Aerial crown-view tile of a tropical tree (Barro Colorado Island, Panama), acquired 20240918:
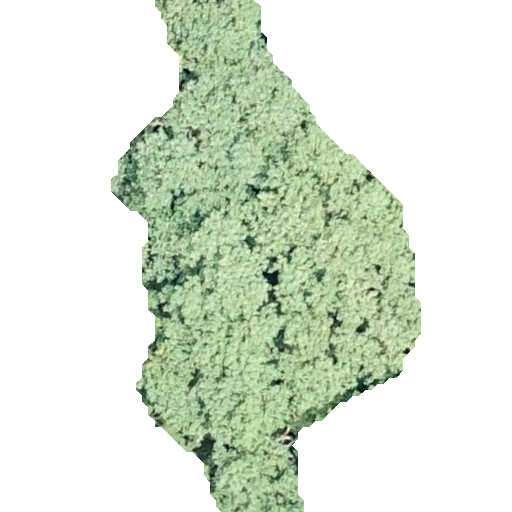
Species: Hieronyma alchorneoides
GBIF accepted scientific name: Hieronyma alchorneoides
Crown area: 158.834 m²